Question: I have some images saved in and I'm showing them in a tableView in a custom cell which looks like

As you can see the cell have an (the date when image file was created). Right now the images are showing in random order. I want to sort them as per date it was created (ascending/descending)
How can I do so?
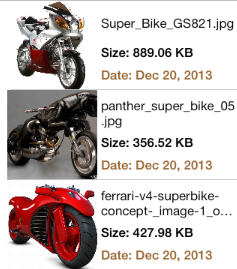
Answer: Use a 'NSSortDescriptor' on your array using the date property. Something like this:
'''
NSSortDescriptor *dateSortDescriptor = [NSSortDescriptor sortDescriptorWithKey:@"date" ascending:YES];
arrayUsedForTableView = [arrayUsedForTableView sortedArrayUsingDescriptors:@[dateSortDescriptor]];
'''
where 'arrayUsedForTableView' is the array you're using as the model for your 'UITableViewDataSource', and 'date' is the property name for the 'NSDate' property of the object inside that array.
Then call '-reloadData' on your 'UITableView'.
### Edit:
It's necessary to have an 'NSObject' subclass that both the image and the date as the 'id's inside the 'NSArray'. Something like this in the header file:
'''
@interface MyTableViewModelObject : NSObject
@property (nonatomic) UIImage *image;
@property (nonatomic) NSDate *date;
@end
'''
This is necessary because the 'NSSortDescriptor' is looking for an object that a date, to sort based on the date property, not a date.